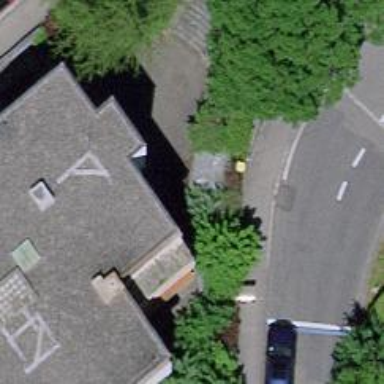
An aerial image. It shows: Post box.